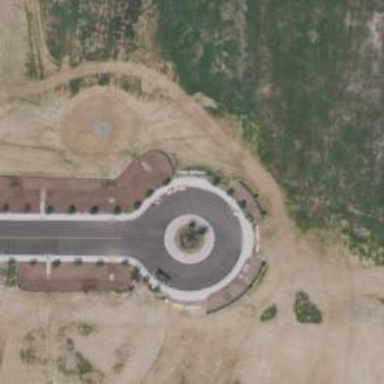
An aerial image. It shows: Turning loop on the road.